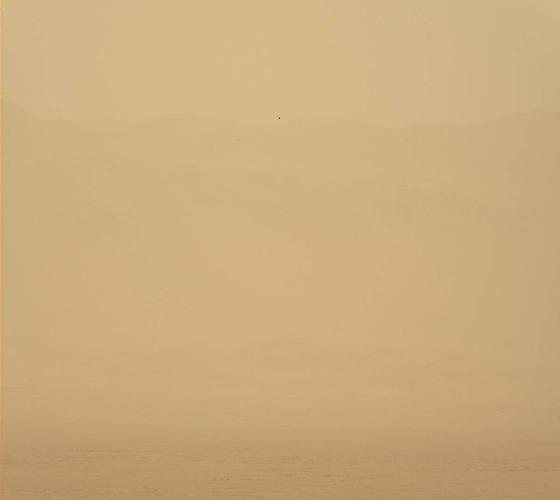
Terrain classes present: Gravel / Sand / Soil, Sky / Distant Mountains